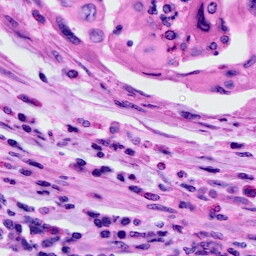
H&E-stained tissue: Cervix